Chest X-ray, AP view. Patient: 54 years old, sex F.
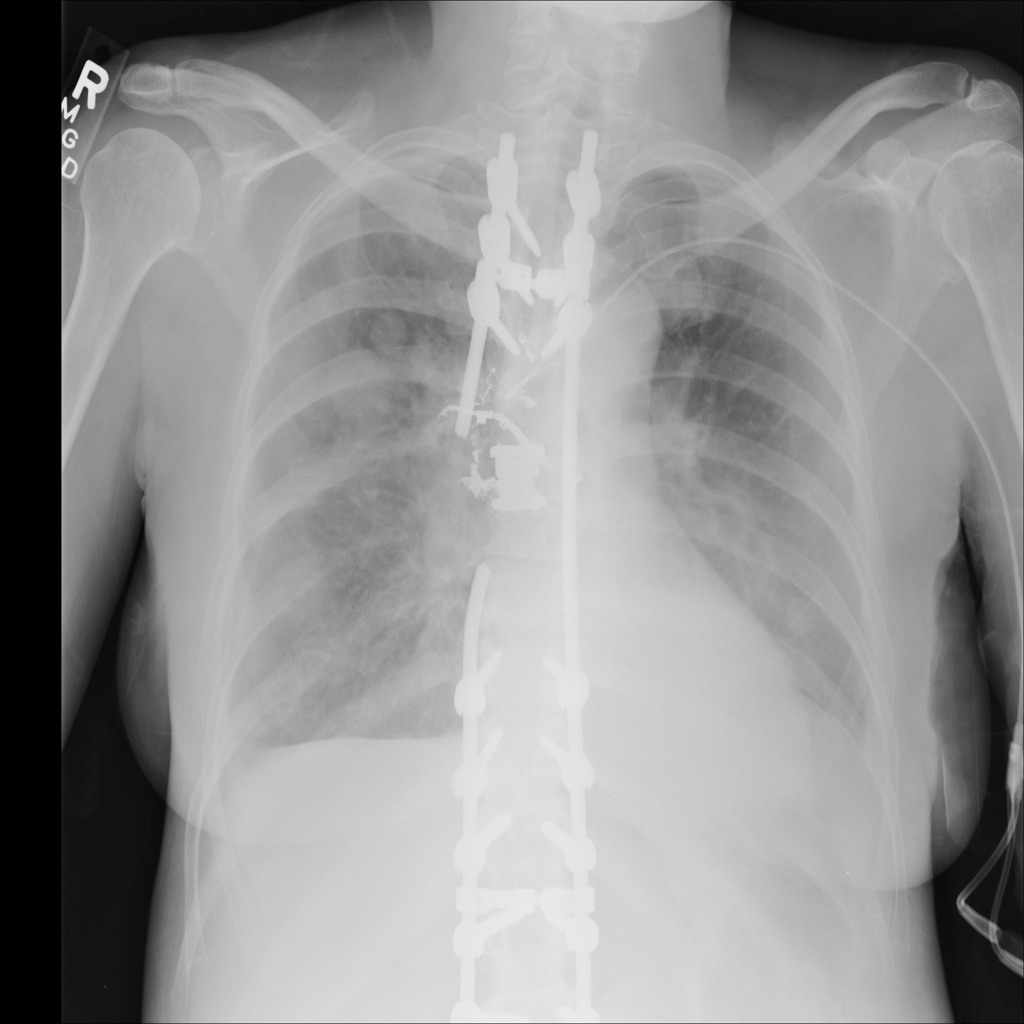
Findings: No Finding